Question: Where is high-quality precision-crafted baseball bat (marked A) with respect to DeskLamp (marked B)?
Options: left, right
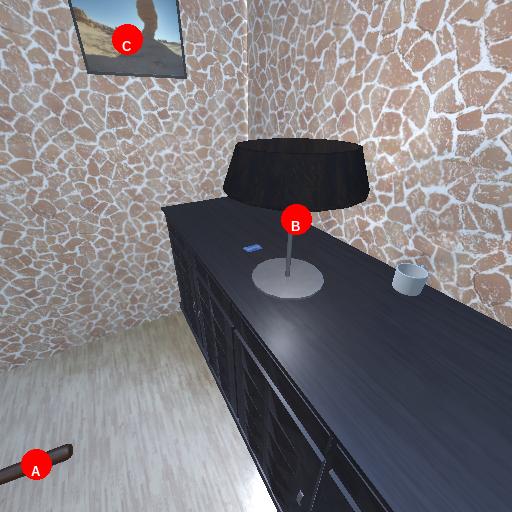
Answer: left